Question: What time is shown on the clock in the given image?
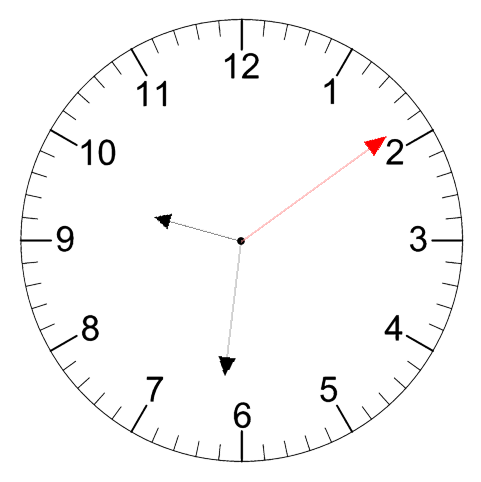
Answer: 09:31:09